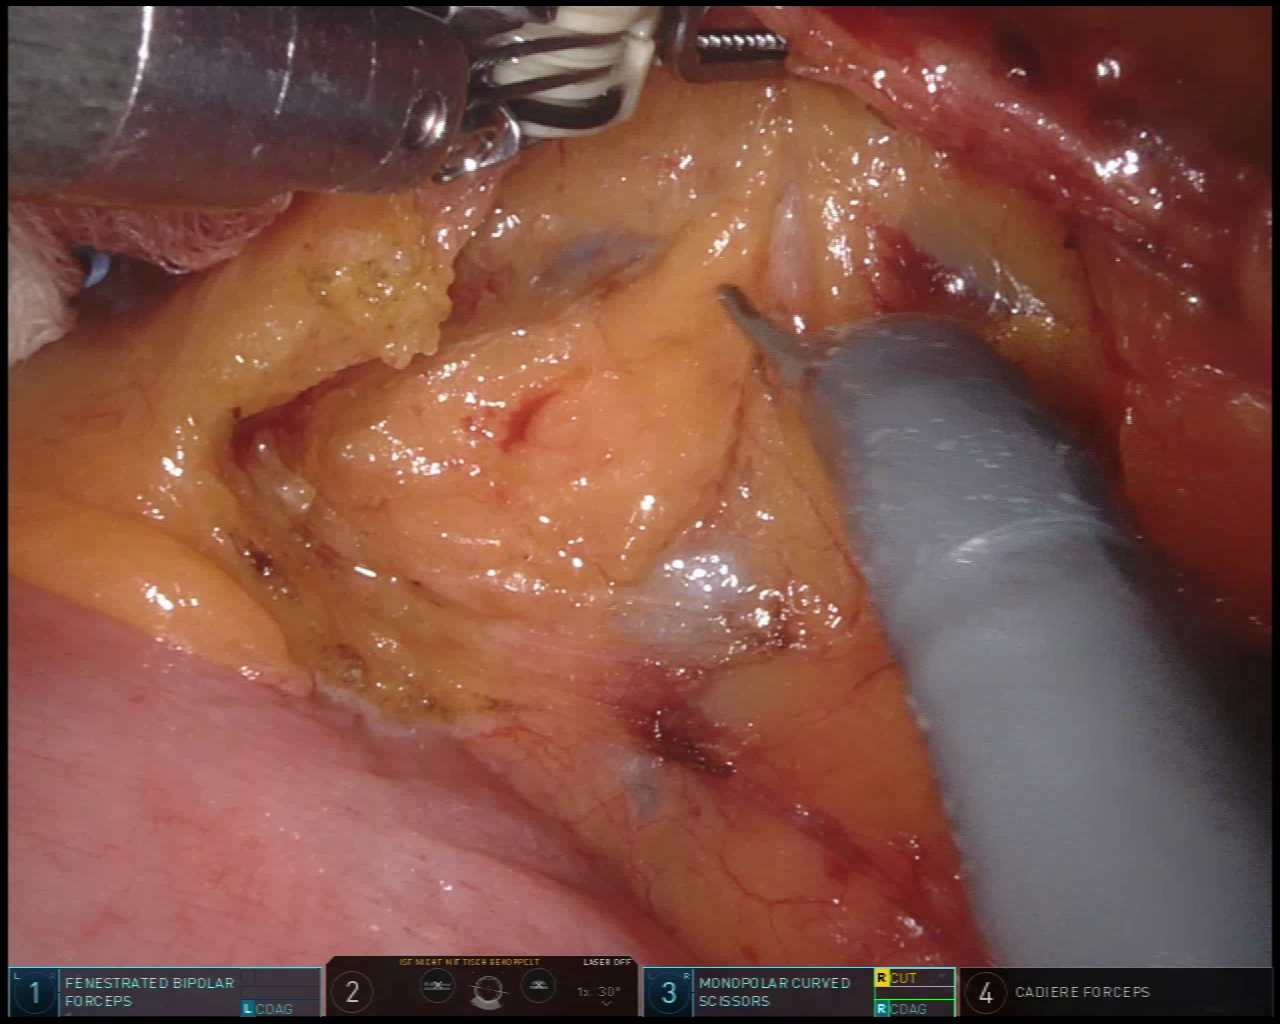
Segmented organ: intestinal_veins
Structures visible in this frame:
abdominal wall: no
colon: no
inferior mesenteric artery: no
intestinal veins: yes
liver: no
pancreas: no
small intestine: yes
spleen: no
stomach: no
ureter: no
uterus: no
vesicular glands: no